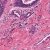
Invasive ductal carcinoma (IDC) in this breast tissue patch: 0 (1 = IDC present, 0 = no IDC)